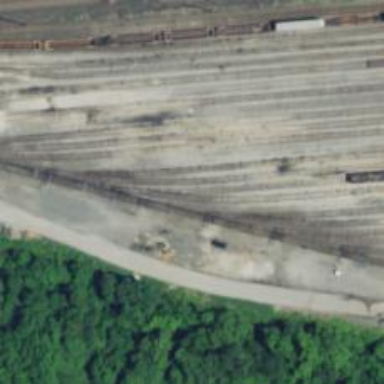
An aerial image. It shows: Railway yard used for servicing trains.